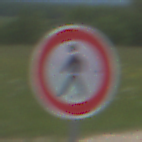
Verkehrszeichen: VerbotFussgaenger
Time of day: Midday
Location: Outdoor (RoadRail)
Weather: PartlyCloudy
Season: NotSpecified
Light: Natural